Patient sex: M
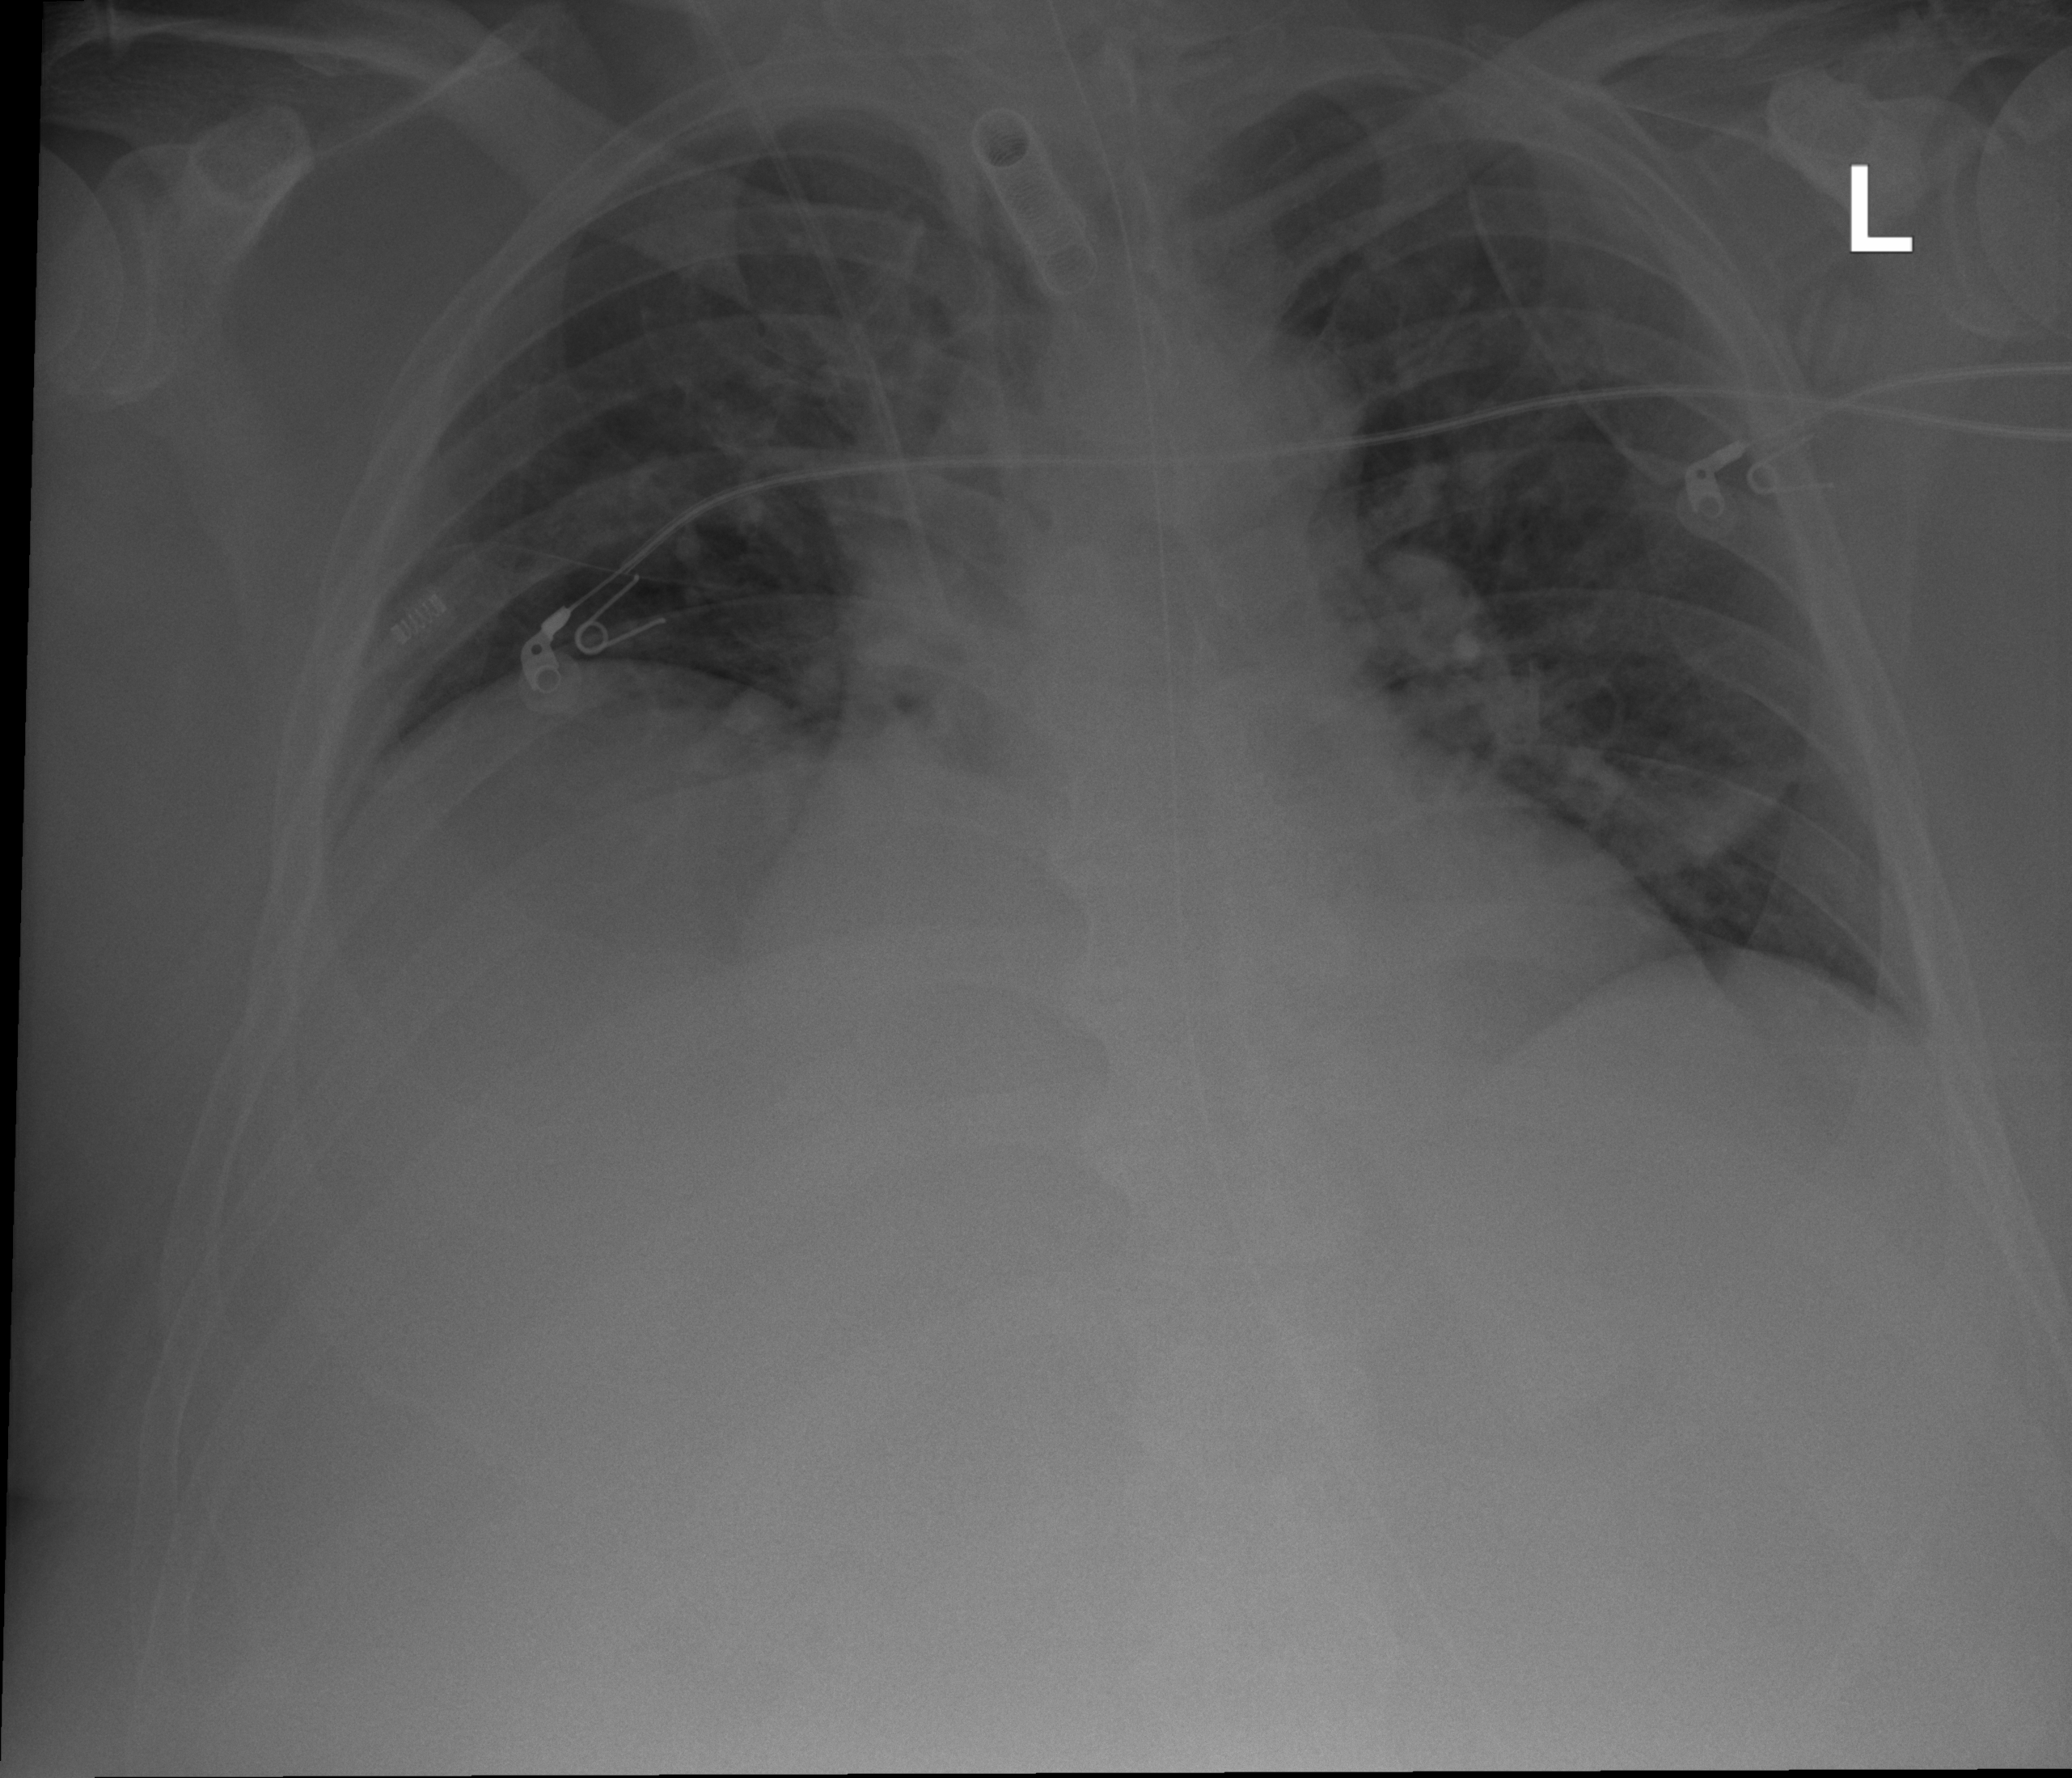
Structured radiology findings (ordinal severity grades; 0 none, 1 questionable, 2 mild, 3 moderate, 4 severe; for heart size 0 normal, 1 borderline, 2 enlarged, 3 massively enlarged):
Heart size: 0
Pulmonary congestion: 0
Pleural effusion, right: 0
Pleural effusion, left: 0
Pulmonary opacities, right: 0
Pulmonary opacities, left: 0
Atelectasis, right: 2
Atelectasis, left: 2